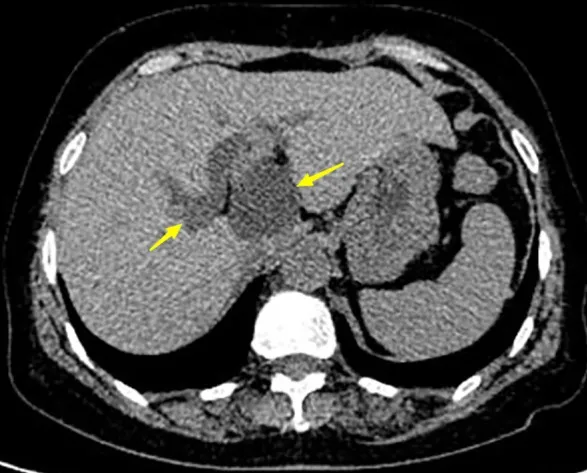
Abdominal computer tomography (CT) of the patient. Left arrow shows the dilated bile duct with a diameter of 2.1 cm. The right arrow indicates the tumor with a diameter of 4 cm.
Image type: radiology (ct)